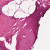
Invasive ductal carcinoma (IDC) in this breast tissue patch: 0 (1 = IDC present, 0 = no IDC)